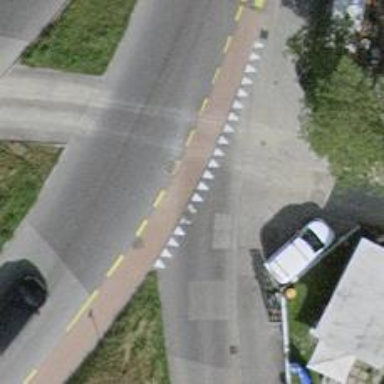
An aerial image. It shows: Road with "give way" sign.